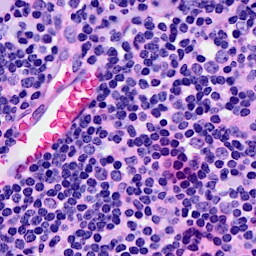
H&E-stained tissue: Breast